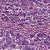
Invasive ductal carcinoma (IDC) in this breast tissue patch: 1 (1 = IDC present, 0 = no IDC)